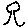
Label: tree